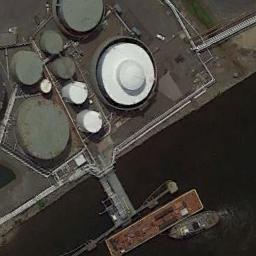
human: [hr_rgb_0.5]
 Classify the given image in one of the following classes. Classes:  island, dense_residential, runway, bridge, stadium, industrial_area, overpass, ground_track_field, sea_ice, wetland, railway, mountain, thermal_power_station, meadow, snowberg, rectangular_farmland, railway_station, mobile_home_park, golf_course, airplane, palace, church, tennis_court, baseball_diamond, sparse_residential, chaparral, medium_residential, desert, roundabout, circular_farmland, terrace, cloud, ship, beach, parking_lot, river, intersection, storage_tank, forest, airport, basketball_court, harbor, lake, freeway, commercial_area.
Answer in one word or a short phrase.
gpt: storage_tank